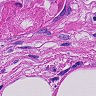
Metastatic tissue present: yes